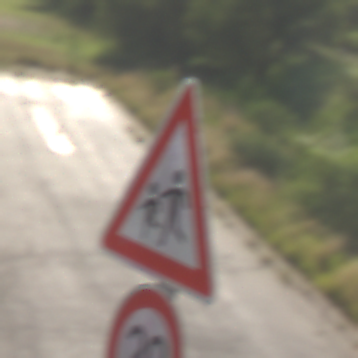
Verkehrszeichen: KinderRechts
Zusatzzeichen unten: Geschwindigkeit20
Umgebung: Outdoor, RoadRail
Tageszeit: MorningAfternoon
Wetter: PartlyCloudy
Licht: Natural
Jahreszeit: NotSpecified
Kontrast: HighContrast